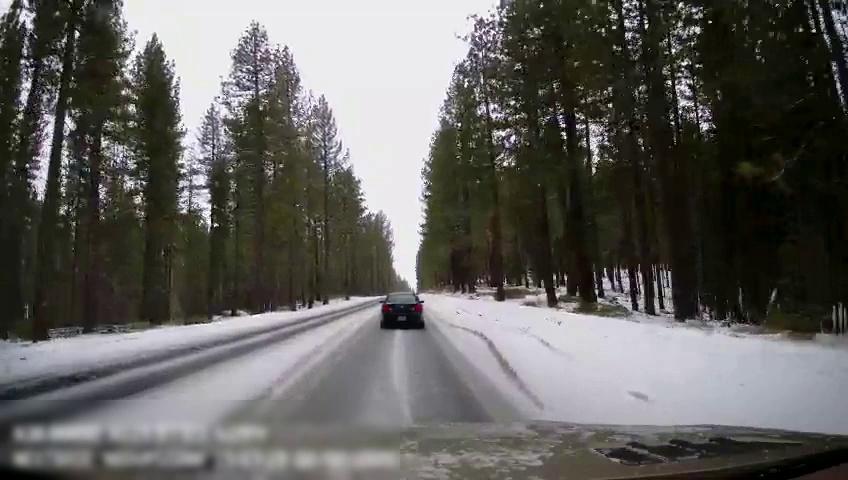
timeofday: Day
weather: Snowy
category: Drivable Space
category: Vehicles | Car
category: Lanes | Current Lane